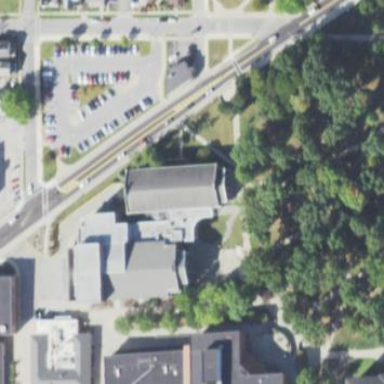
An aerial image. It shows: University building.